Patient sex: M
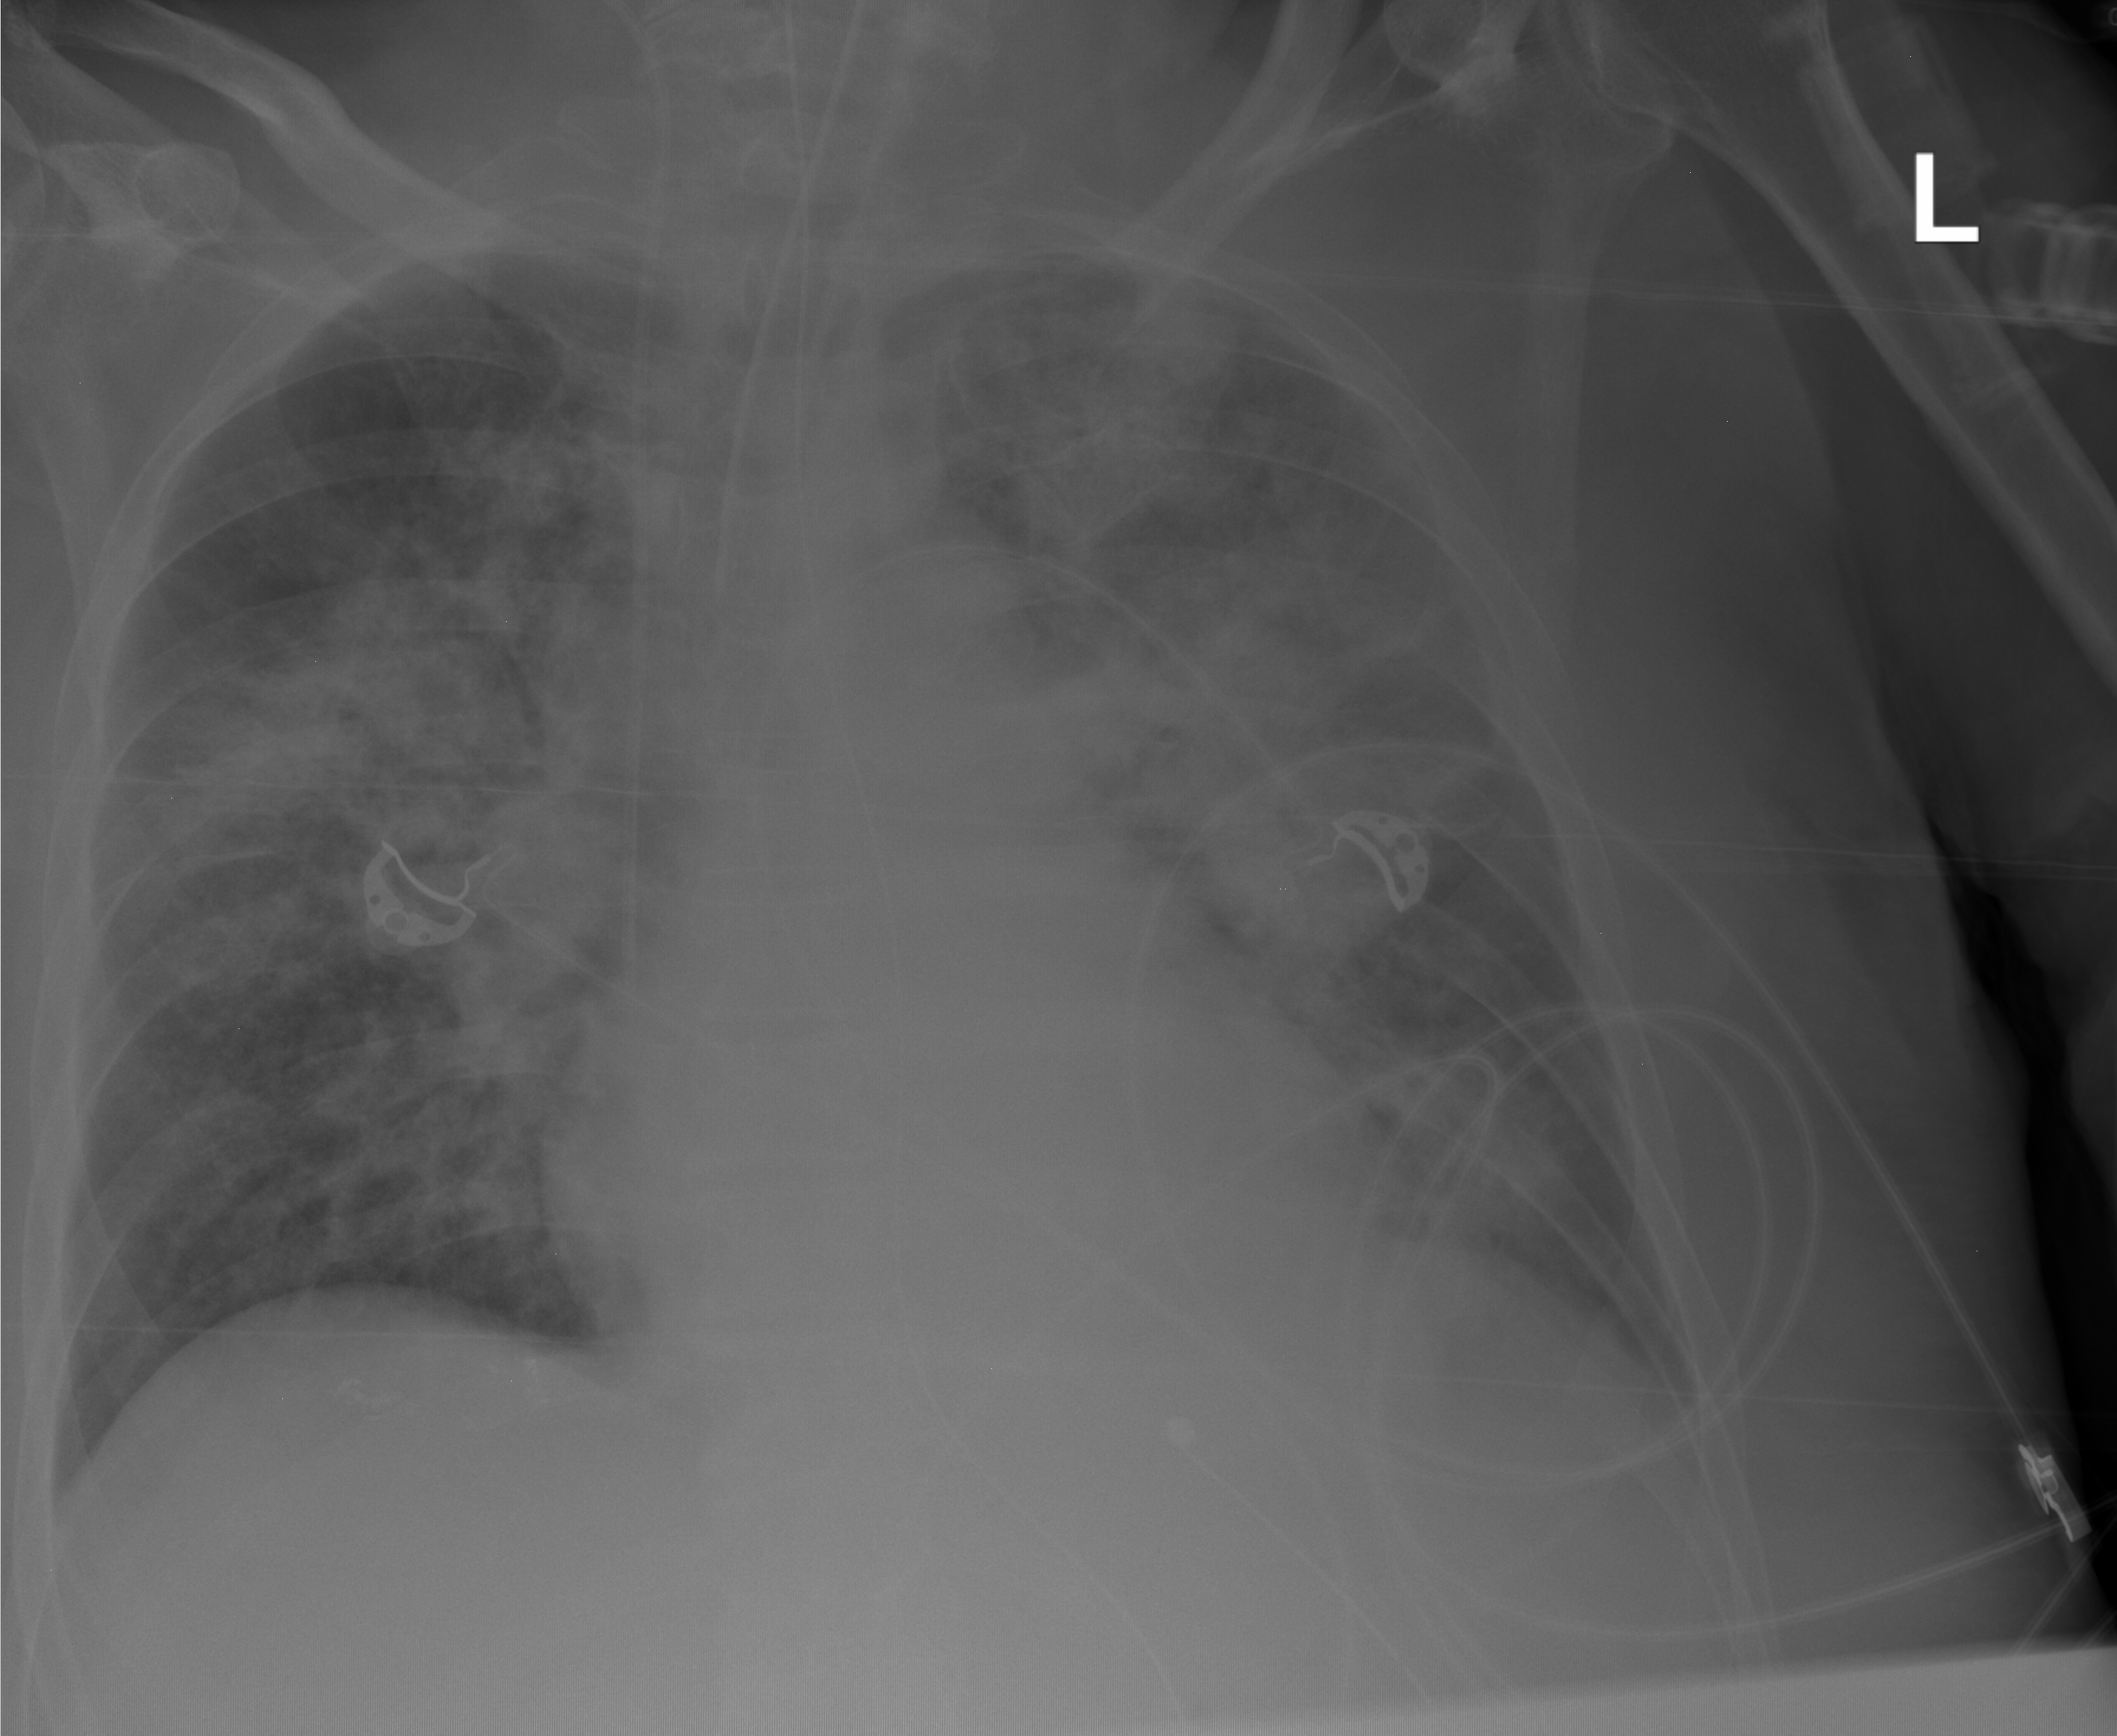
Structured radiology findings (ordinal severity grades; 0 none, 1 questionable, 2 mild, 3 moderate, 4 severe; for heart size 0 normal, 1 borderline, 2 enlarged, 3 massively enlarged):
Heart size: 0
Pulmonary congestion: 0
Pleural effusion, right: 0
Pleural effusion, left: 0
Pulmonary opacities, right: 4
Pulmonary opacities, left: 3
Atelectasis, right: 2
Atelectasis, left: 2